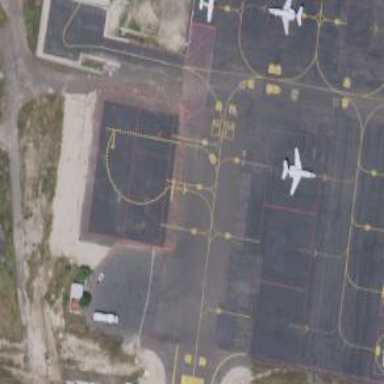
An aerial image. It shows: View of taxiway at the airport.